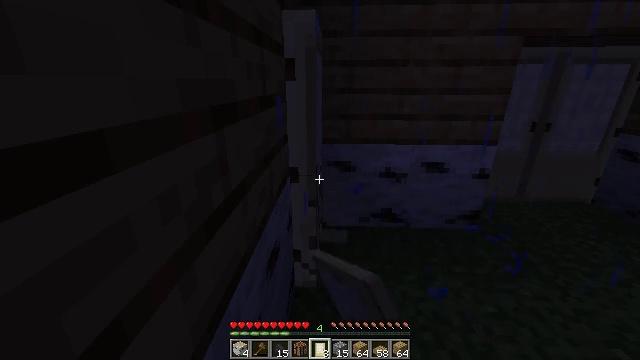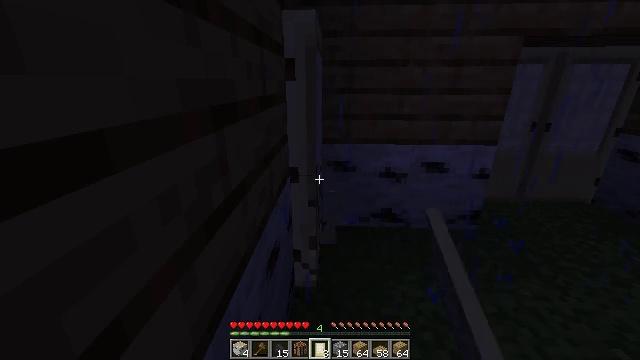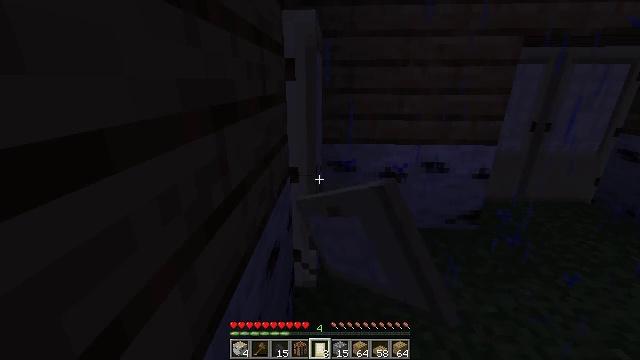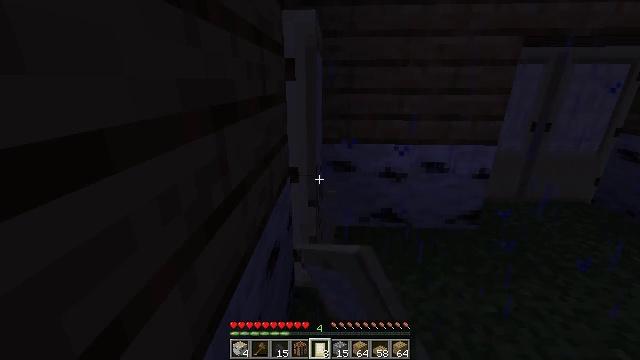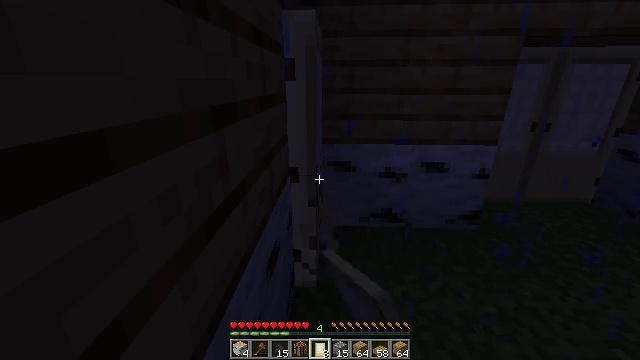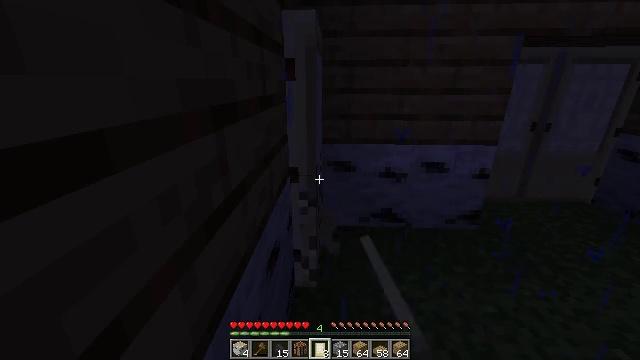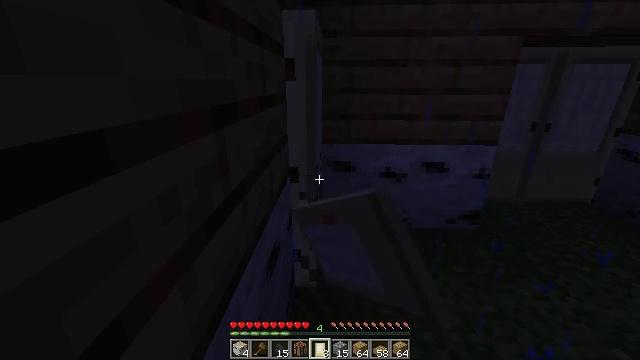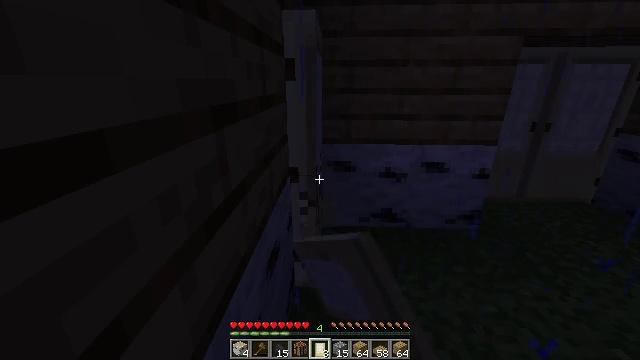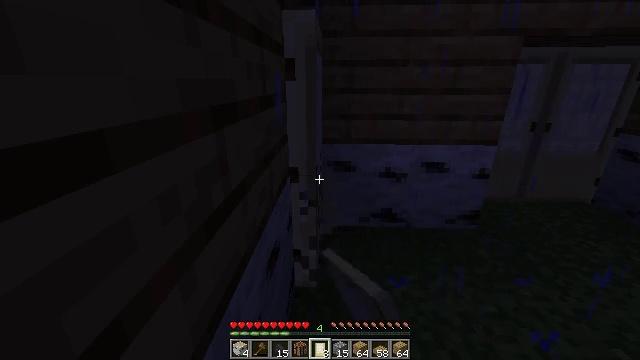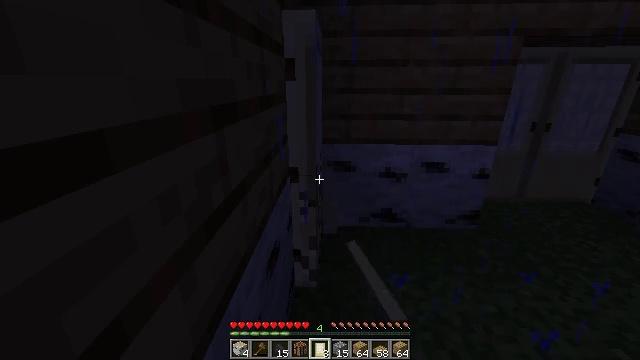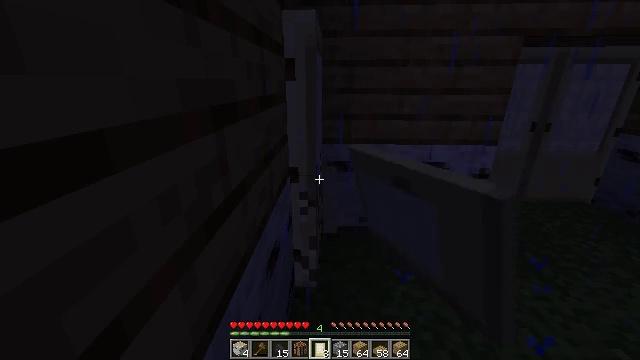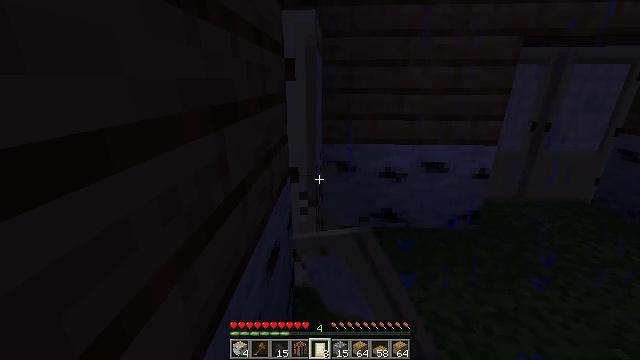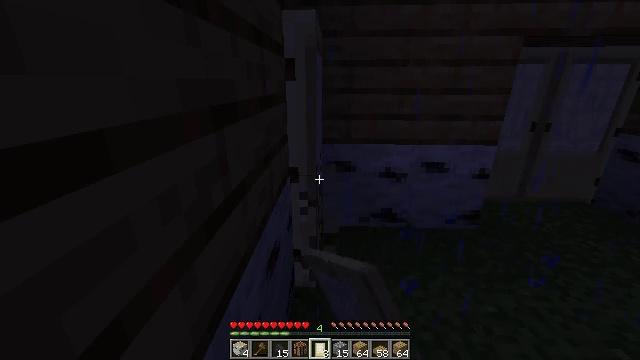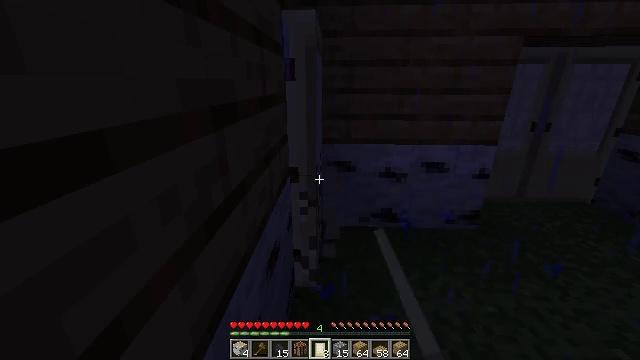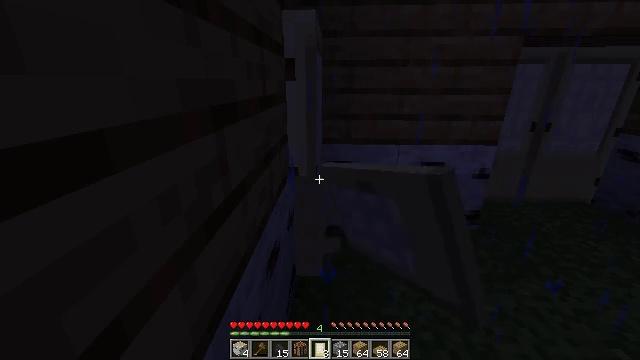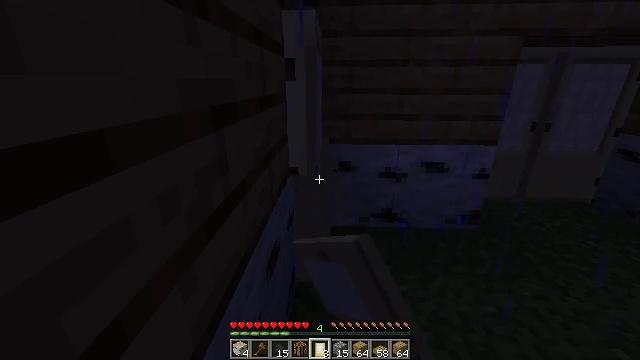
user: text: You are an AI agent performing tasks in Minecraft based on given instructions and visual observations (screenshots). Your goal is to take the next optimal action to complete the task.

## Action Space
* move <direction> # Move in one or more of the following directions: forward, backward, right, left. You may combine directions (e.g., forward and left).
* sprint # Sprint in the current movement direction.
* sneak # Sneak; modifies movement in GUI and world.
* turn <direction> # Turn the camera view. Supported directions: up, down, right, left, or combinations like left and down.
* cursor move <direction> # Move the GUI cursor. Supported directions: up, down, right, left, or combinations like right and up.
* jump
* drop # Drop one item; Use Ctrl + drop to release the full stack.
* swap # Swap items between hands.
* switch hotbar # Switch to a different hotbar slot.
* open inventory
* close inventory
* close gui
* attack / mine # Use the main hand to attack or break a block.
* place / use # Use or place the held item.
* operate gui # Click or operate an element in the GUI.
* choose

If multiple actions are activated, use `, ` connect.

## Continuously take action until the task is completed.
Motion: motion action
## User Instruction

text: Break the birch door to remove it.
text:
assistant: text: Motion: attack / mine
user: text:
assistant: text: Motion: attack / mine
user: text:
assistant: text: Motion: attack / mine
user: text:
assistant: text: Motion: attack / mine
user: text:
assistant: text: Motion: attack / mine
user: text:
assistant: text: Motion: attack / mine
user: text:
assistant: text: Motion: attack / mine
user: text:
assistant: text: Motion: attack / mine
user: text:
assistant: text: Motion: attack / mine
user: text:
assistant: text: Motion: attack / mine
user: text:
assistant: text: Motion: attack / mine
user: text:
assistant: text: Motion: attack / mine
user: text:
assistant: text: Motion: attack / mine
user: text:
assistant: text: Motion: attack / mine
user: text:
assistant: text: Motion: attack / mine
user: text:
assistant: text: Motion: attack / mine
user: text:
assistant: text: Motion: attack / mine
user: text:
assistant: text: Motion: attack / mine
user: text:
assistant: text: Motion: attack / mine